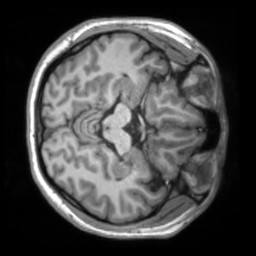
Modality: T1w
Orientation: axial
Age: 26
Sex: female
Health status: ill
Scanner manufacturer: siemens
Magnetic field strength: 3 T
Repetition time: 2.2 s
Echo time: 0.00157 s